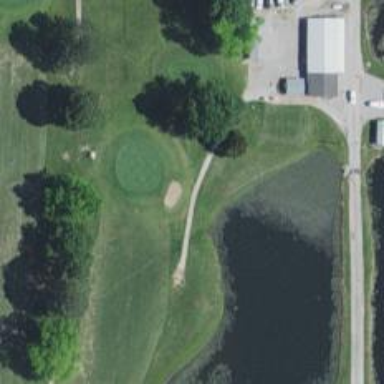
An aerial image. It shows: Footway that resembles golf path.